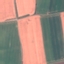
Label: AnnualCrop